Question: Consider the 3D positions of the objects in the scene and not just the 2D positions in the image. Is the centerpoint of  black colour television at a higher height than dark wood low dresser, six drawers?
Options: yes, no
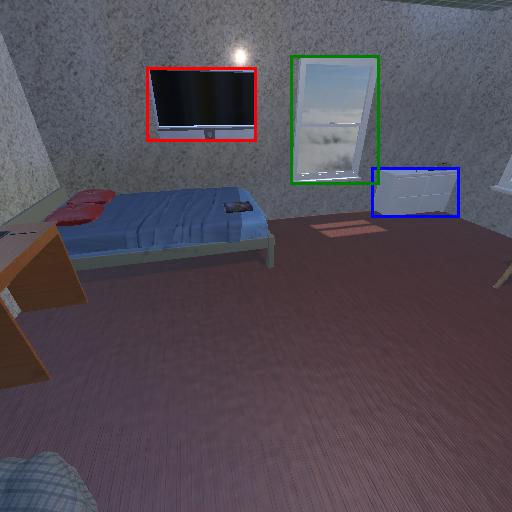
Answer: yes